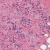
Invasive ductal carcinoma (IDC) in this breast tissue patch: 1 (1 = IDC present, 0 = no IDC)